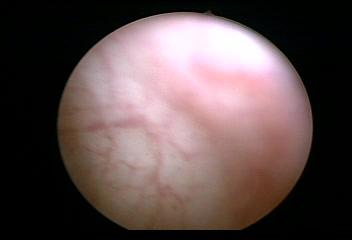
Modality: WLC
Class: Normal mucosa
Bladder cancer association: No